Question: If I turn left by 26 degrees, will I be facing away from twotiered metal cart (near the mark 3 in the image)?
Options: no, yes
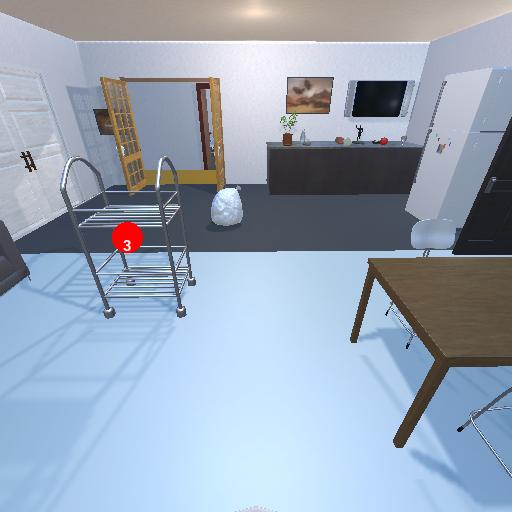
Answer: no